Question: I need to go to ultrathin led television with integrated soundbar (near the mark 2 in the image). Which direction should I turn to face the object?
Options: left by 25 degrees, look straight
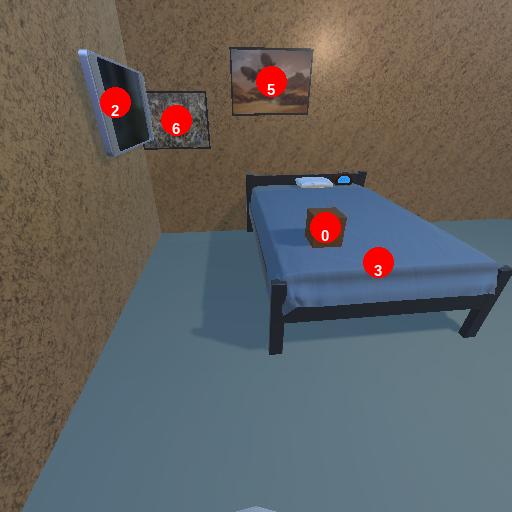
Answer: left by 25 degrees